Interaction volume radius: 5 \u00c5
Interaction volume height: 20 \u00c5
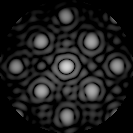
Disorder parameter: 0.1297